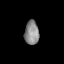
Tissue: lung
Cell type: Endothelial cells
Senescence score: 0.5721
Nuclear area (px): 331
Mean DAPI intensity: 139.272